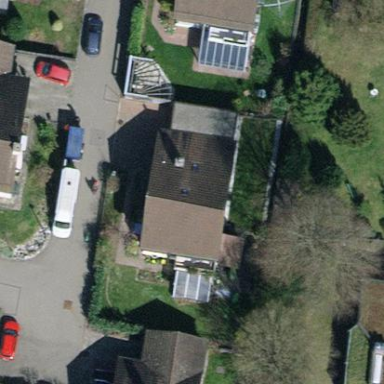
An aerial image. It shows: Building with tiled roof.